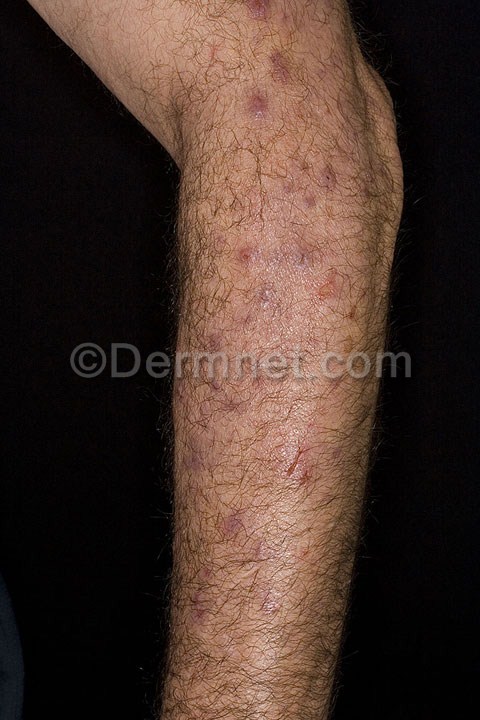
Disease: Eczema Photos